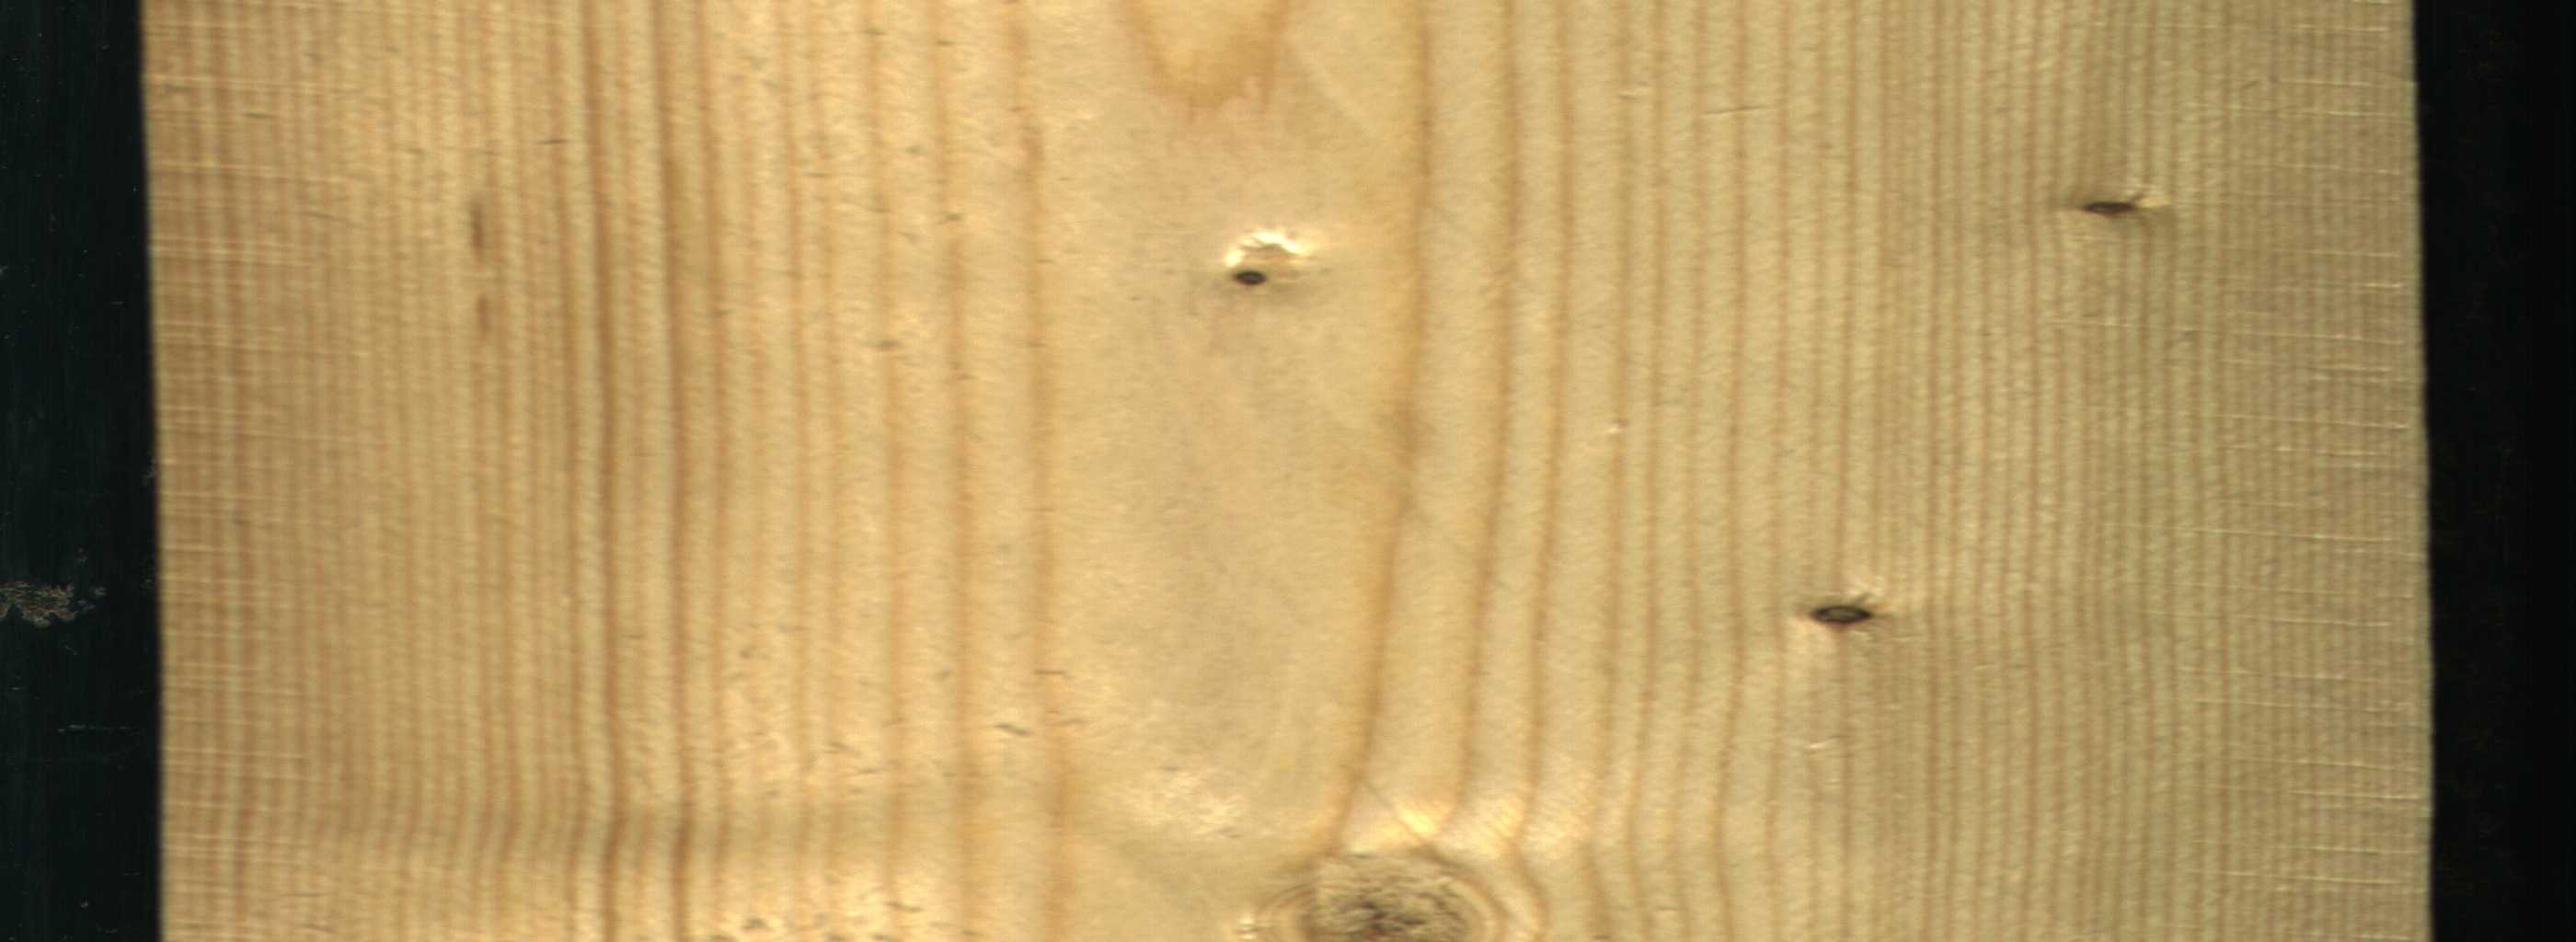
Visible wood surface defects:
Live_Knot
Live_Knot
Live_Knot
Live_Knot